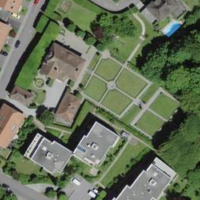
EUNIS habitat code: 54
Species observed at this site:
Cydonia oblonga